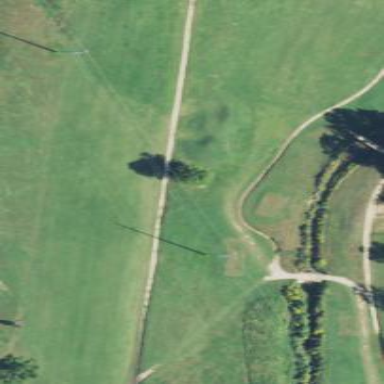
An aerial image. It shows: Grassy area designated as golf fairway.